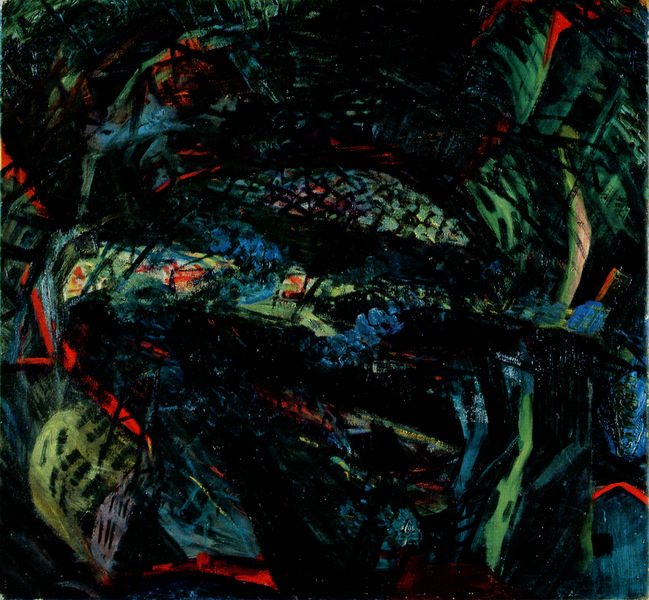
Titel: La stazione di Milano
Künstler: Carlo Carrà
Standort: Stuttgart
Institution: Staatsgalerie
Schlagwörter: blau, dunkel, gemälde, kampf, meer, wasser, gelb, grün, stadt, äste, bewegung, bunt, fenster, orange, schwarz, weiss, rot, expressionismus, karo, malerei, wand, augen, tot, bild, öl, häuser, pastos, gold, rosa, kreis, rund, fischer, moderne, netze, abstrakt, farben, flächen, modern, formen, lila, linien, unruhe, wild, duktus, striche, abstraktion, abstrahiert, linie, kontur, abgrund, schwarm, traum, viele, gefangen, durcheinander, strich, panik, fisch, verschwommen, strudel, dickicht, blattwerk, rechteckig, scwarz, fang, spirale, quadrat, netz, fische, gegenständlich, quadratisch, flossen, durchsicht, blaui, zappeln